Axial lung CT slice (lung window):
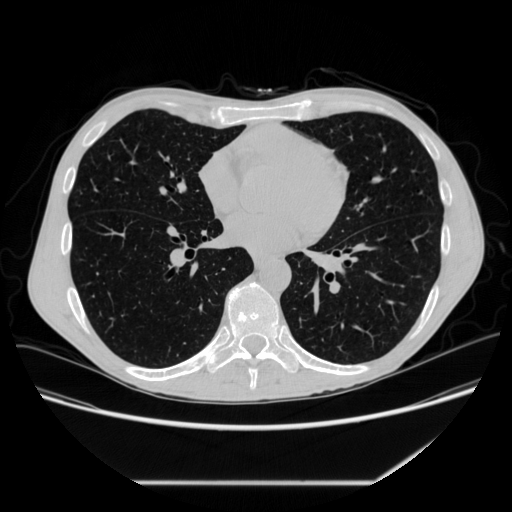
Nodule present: no